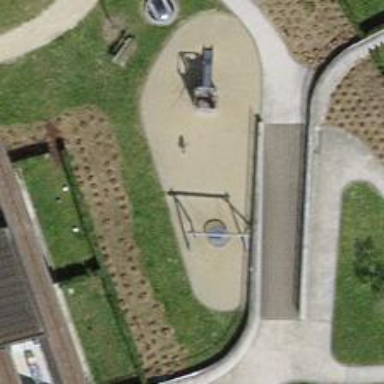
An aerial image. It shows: Playground with swings.